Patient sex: M
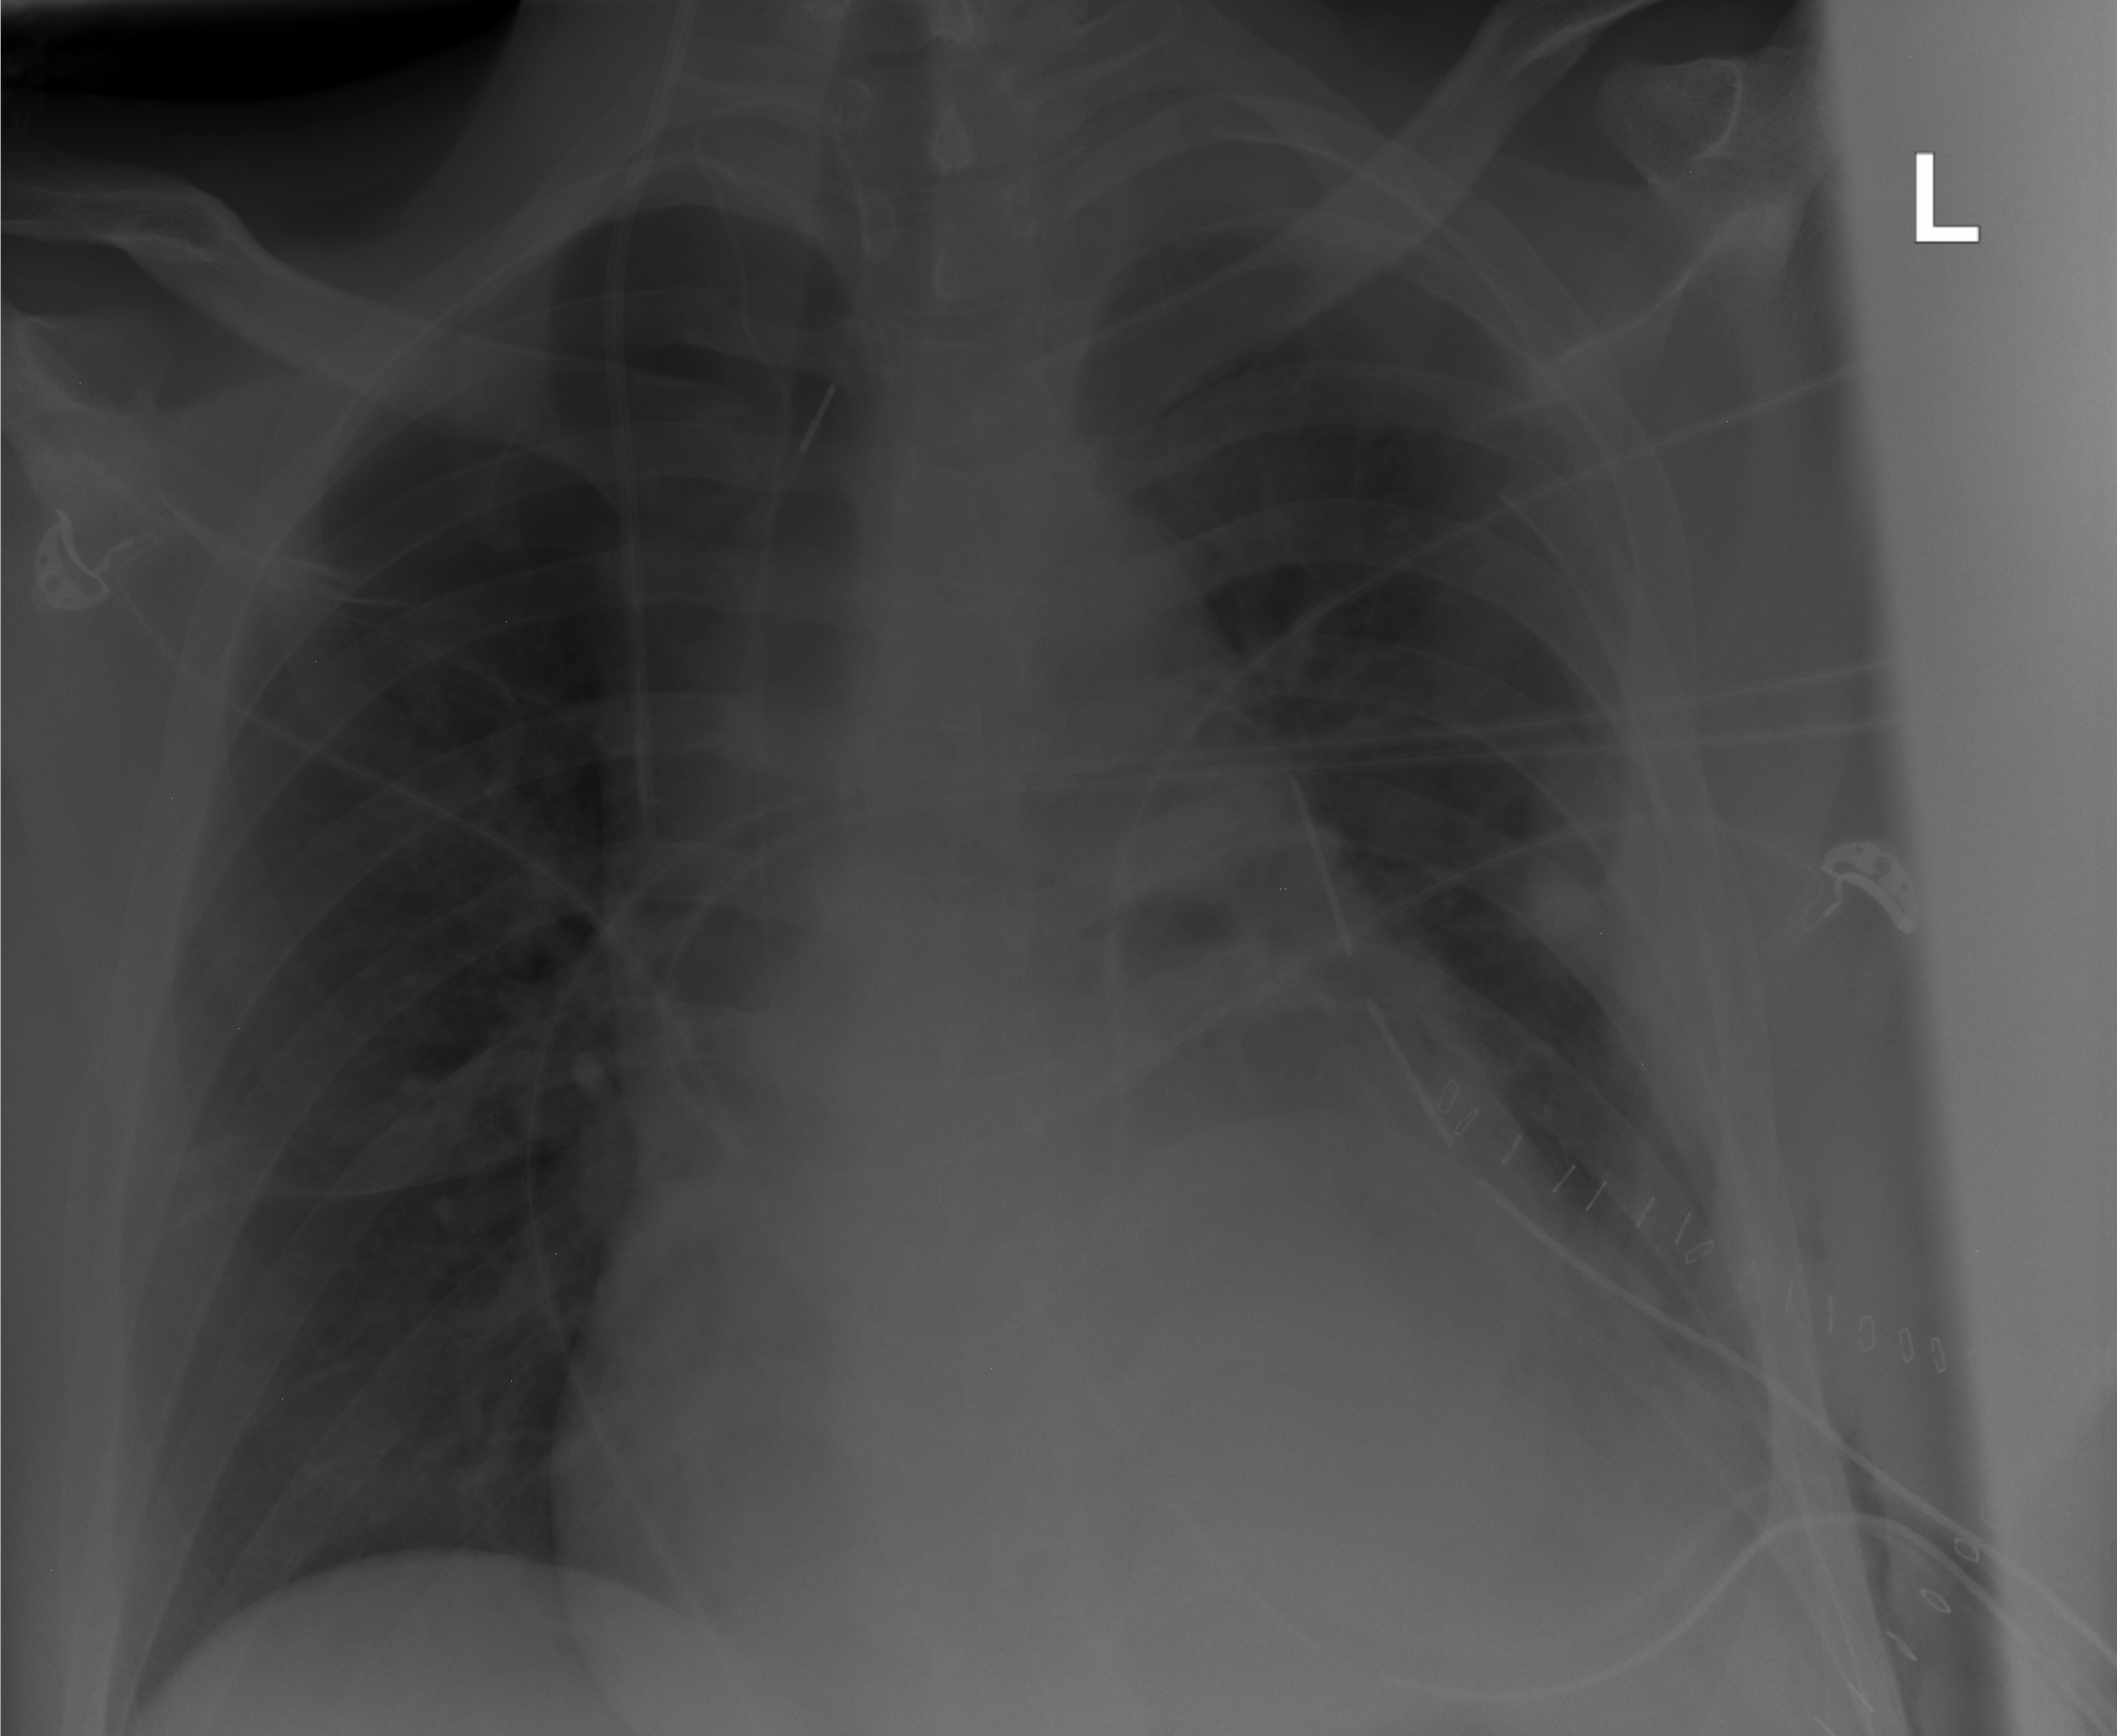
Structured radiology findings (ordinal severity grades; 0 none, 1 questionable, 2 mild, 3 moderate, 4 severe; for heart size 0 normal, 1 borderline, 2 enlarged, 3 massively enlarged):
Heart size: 0
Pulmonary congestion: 0
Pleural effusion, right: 0
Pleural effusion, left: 0
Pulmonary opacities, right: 0
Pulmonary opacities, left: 0
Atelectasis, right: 0
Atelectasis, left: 2